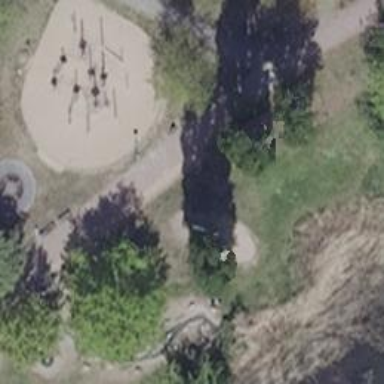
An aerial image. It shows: Playground area for leisure activities on the land.